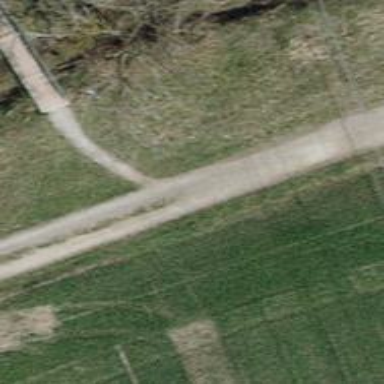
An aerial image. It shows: Dirt path.